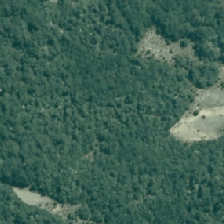
Land cover: indigenous_forest